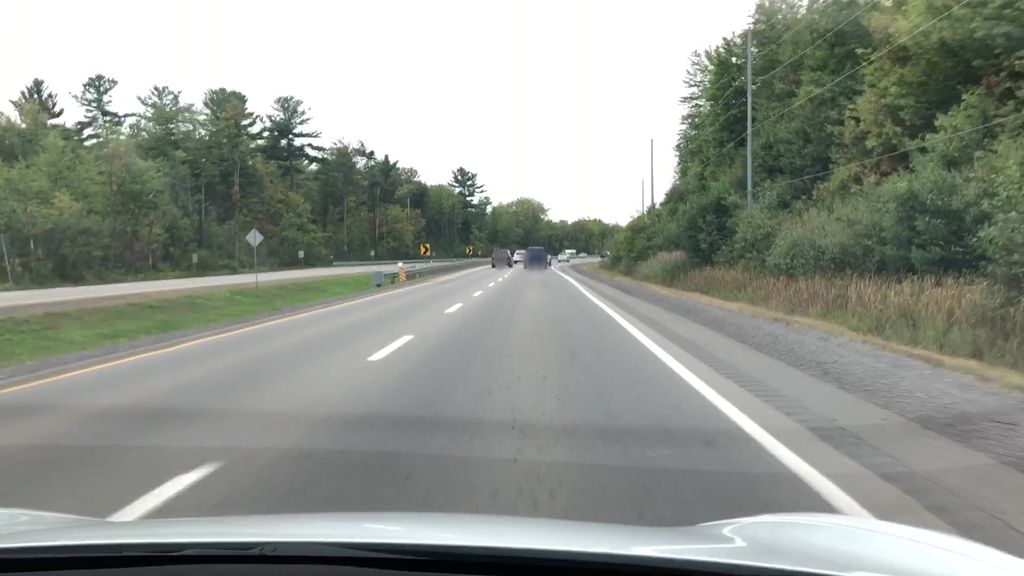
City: ottawa-gatineau